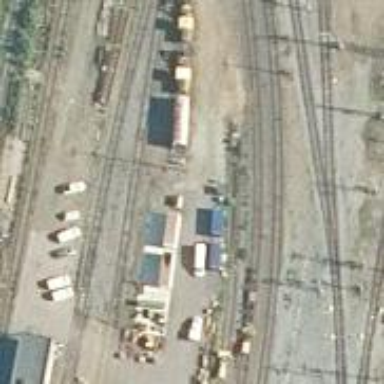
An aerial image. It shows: Railway spur service.